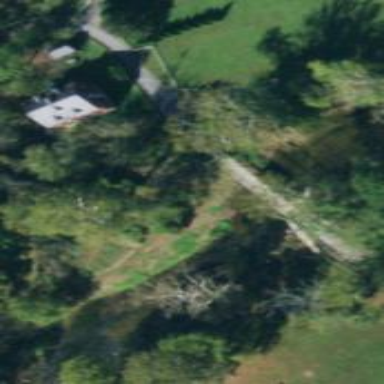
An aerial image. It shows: Residential road passing over trestle bridge.